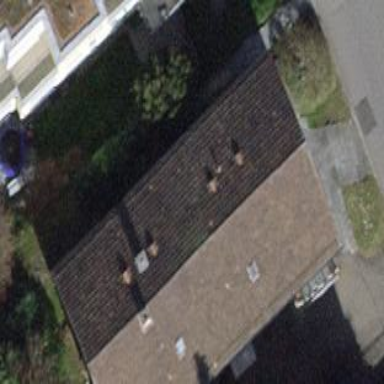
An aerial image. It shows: Gabled roof adorns the apartments building.